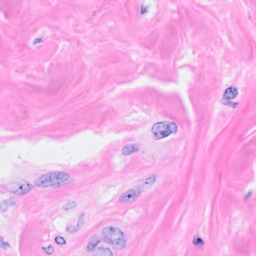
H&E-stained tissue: Breast